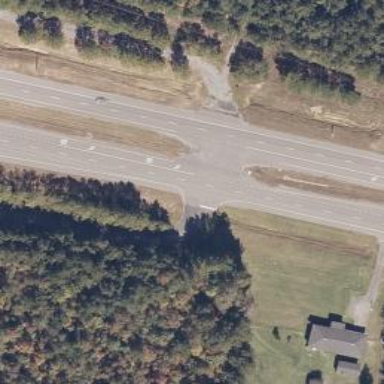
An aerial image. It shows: Secondary road with asphalt surface. It is dual carriageway.